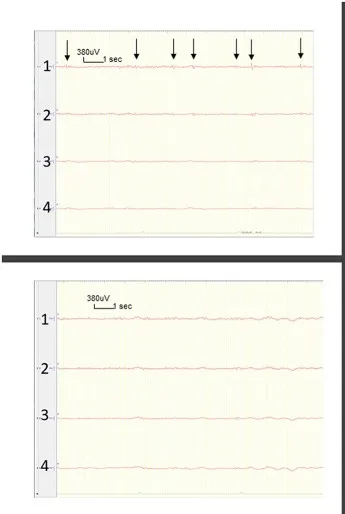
(a) Intraoperatively, we place the four-contact subdural strip on the parahippocampal area.
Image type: chart (chart)